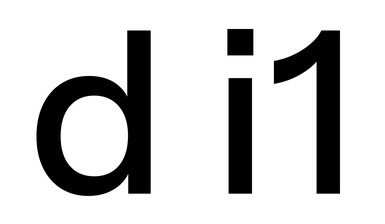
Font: InstrumentSans_Medium